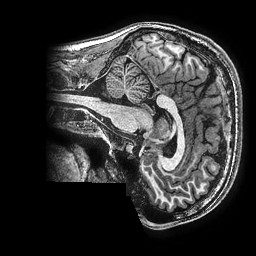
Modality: T1w
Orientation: sagittal
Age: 23
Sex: male
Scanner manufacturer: ge
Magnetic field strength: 3 T
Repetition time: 0.00766 s
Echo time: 0.003476 s